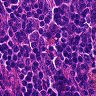
Metastatic tissue present: no